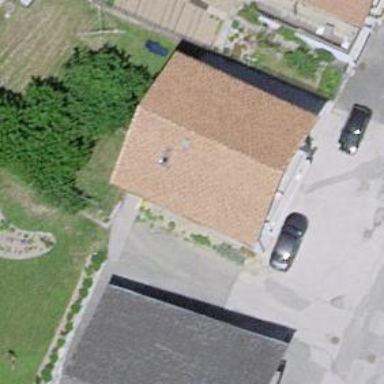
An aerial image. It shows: Gabled roof adorns the apartments building.